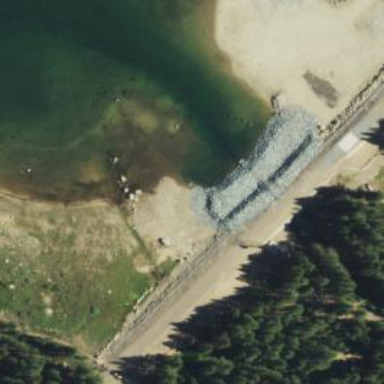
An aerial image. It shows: Dam along waterway.